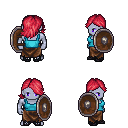
a pixel art fantasy rpg character, male body template, dark elf, purple skin, teal pirate shirt, robe skirt, ruby red swoop hairstyle, ghillies, shield, four views (front, back, left, right), 2x2 character sprite sheet, small pixel art, hard edges, no anti-aliasing